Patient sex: M
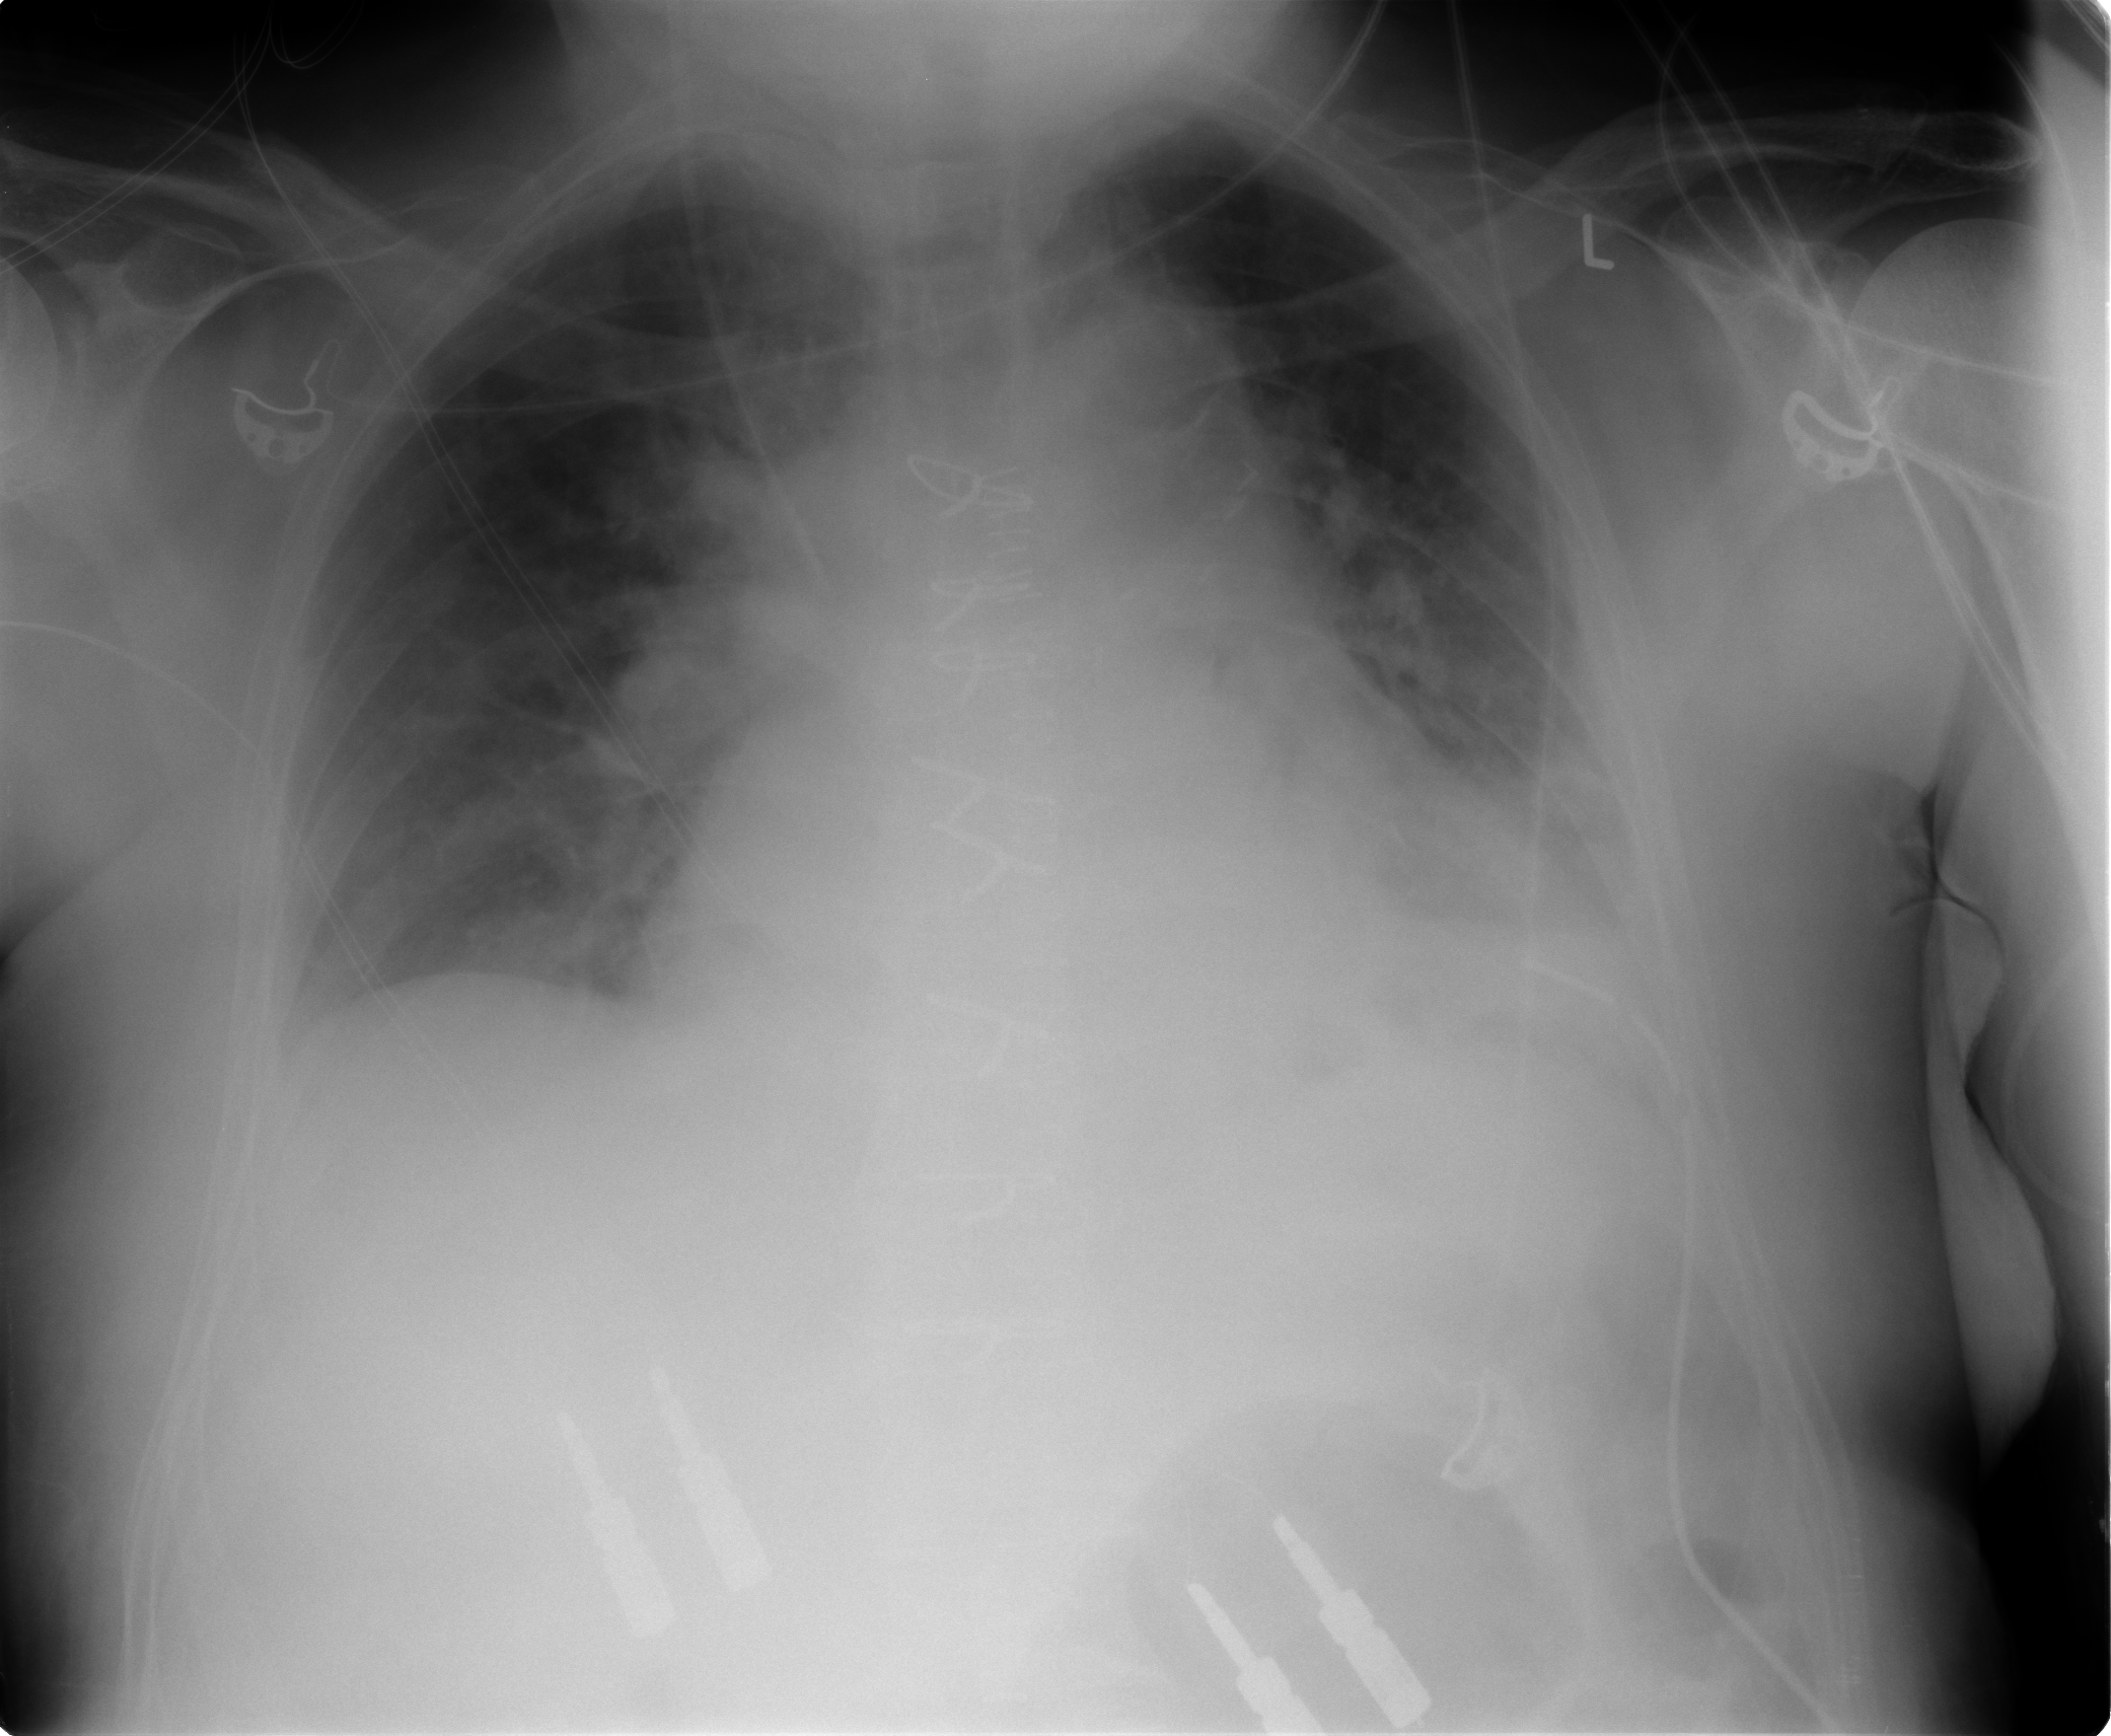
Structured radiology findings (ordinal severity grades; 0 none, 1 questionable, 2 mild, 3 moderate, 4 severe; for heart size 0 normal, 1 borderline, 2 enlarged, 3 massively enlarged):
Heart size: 2
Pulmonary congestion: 2
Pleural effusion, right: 1
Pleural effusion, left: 2
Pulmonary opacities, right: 0
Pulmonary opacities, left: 0
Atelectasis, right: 1
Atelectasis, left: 2